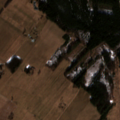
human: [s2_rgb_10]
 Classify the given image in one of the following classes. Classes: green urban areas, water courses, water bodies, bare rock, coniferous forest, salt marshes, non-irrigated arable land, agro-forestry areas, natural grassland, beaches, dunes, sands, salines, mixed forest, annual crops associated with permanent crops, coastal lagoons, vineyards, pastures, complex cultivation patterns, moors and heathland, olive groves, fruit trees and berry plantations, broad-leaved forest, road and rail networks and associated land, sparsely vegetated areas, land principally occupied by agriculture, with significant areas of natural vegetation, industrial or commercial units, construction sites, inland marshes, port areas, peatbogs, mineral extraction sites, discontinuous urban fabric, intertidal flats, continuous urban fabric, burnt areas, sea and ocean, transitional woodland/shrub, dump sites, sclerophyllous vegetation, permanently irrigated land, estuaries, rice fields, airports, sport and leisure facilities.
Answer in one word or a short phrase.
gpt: non-irrigated arable land, pastures, complex cultivation patterns, coniferous forest, mixed forest